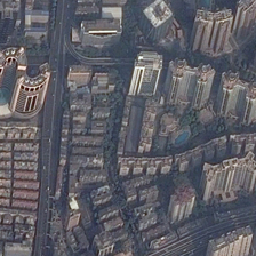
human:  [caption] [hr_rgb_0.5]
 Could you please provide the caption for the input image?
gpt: several edifices sits besides common buildings in this commercial area .

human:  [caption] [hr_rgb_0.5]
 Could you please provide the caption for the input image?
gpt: we can see an s shaped and some other high rise building standing along the road while inside the block medium rise apartment buildings are orderly lined up .

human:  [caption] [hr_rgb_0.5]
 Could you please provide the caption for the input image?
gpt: T business district is surrounded by some trees and apartments.

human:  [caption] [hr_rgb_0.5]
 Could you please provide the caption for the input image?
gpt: a commercial is surrounded by some trees and flats .

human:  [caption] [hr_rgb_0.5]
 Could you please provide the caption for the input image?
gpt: The business district is surrounded by trees and apartments.